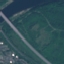
Land use / land cover: Highway